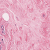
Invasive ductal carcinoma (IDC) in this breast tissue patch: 0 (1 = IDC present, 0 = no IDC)